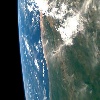
Label: land